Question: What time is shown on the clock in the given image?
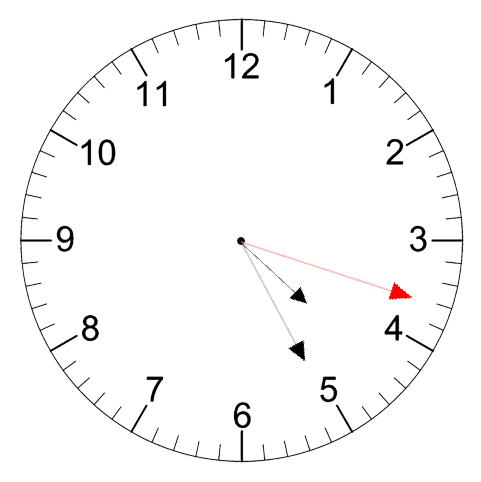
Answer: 04:25:18